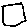
Label: square